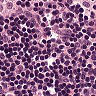
Metastatic tissue present: no